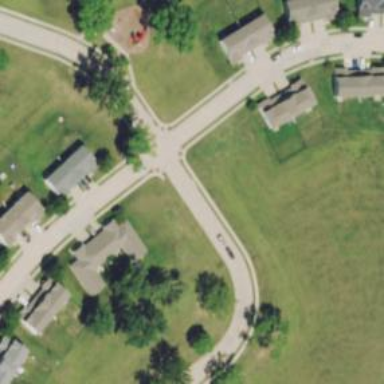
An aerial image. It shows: Unmarked road crossing.